Field crop: maize
Growth stage: 2
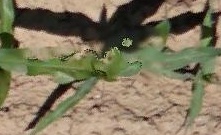
Species: maize